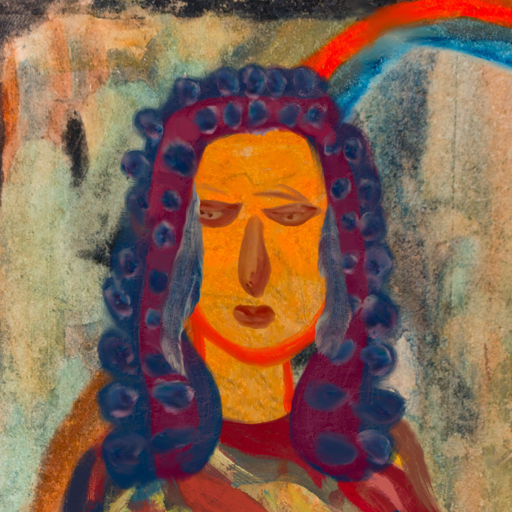
Background: Childish, Head And Neck Front: Sisters, Face Front: Pious_Lady, Bust: Mother_And_Son_Son, Hair Front: Hill_Girl, Head Accessory: Blank, Second Necklace: Blank, Necklace: Blank, Baby: Blank